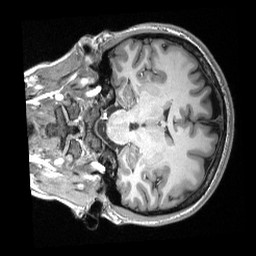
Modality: T1w
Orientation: coronal
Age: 20
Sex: female
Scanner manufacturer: siemens
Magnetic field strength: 3 T
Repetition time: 2.3 s
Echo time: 0.00308 s